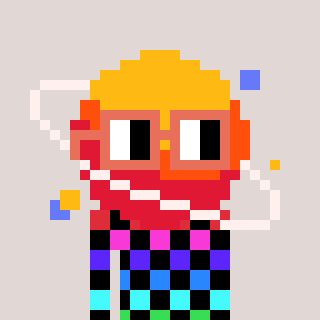
a pixel art character with square orange glasses, a saturn-shaped head and a darkbrown-colored body on a warm background